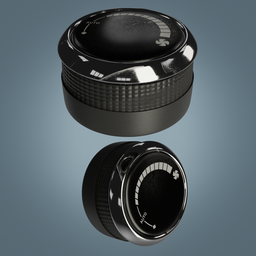
Label: electronics